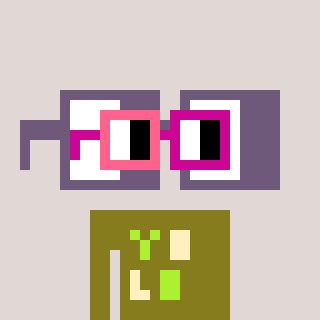
a pixel art character with square pink and red glasses, a glasses-shaped head and a gunk-colored body on a warm background